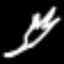
Label: fork